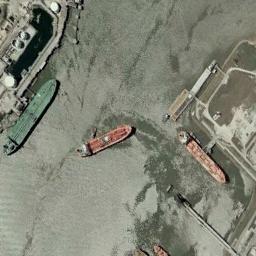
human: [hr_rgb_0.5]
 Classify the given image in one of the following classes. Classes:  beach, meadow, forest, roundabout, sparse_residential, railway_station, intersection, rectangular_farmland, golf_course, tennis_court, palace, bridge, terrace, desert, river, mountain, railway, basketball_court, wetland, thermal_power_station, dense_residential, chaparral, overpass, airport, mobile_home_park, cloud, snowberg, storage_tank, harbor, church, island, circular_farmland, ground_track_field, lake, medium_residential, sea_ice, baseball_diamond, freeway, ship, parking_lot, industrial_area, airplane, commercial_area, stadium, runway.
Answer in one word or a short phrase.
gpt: ship